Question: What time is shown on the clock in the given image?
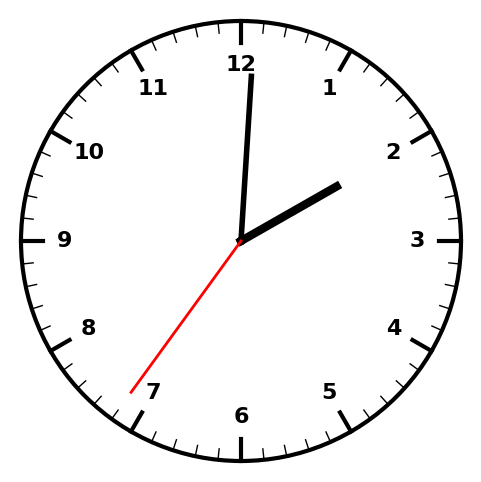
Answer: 02:00:36